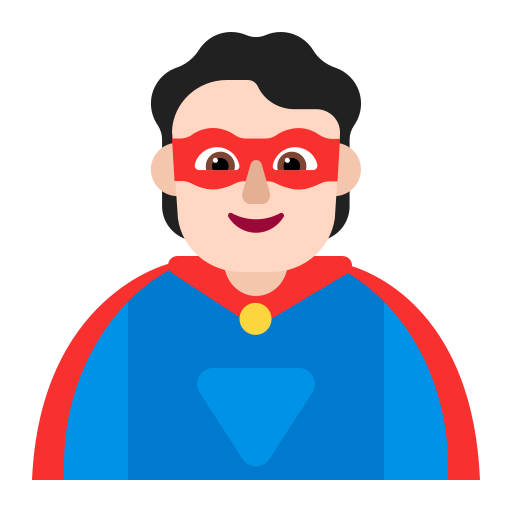
person superhero flat light